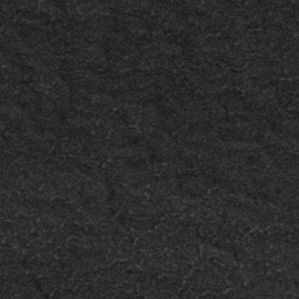
Label: frost